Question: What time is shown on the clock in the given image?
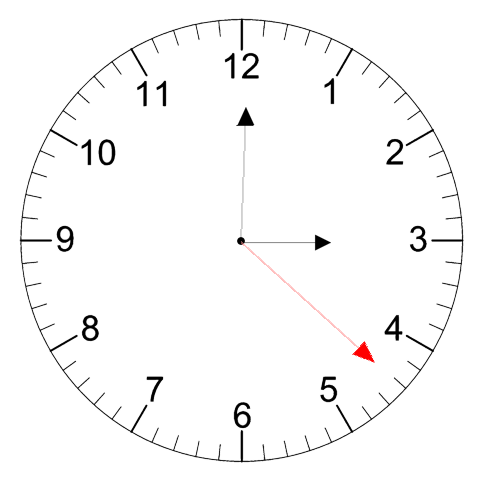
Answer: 03:00:22